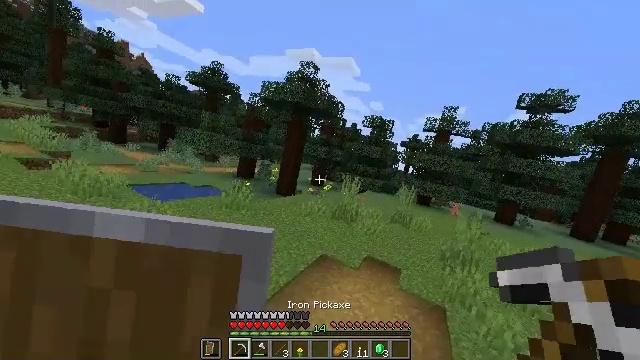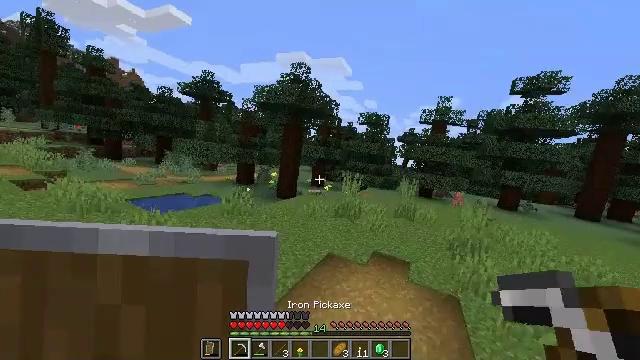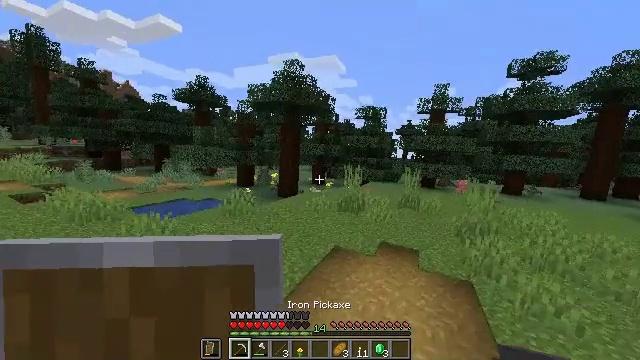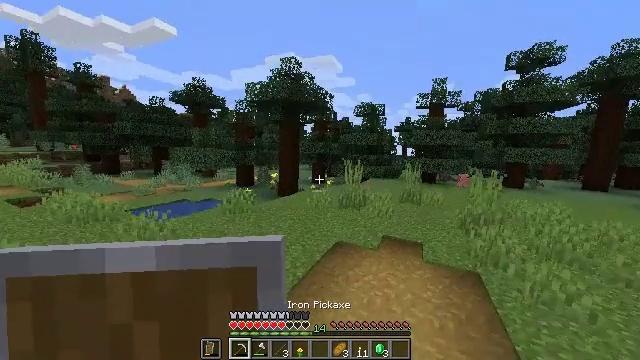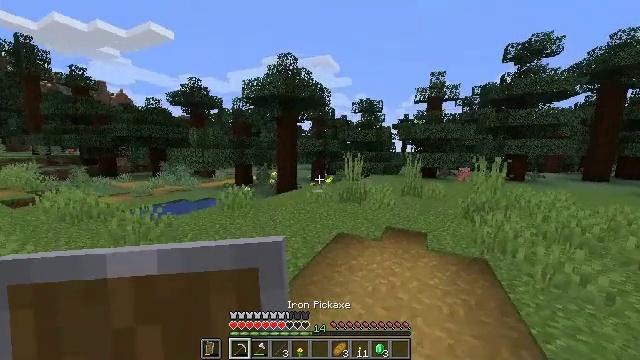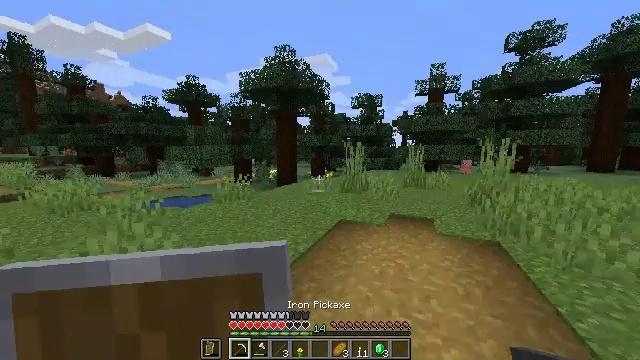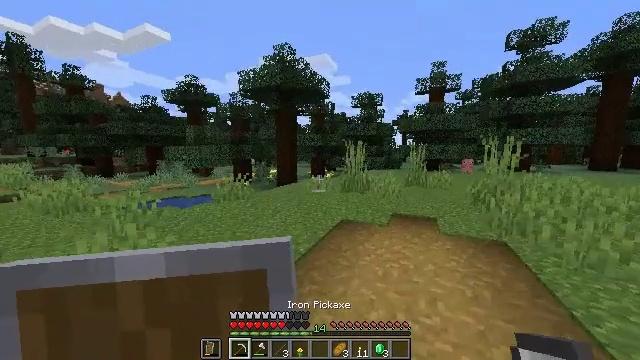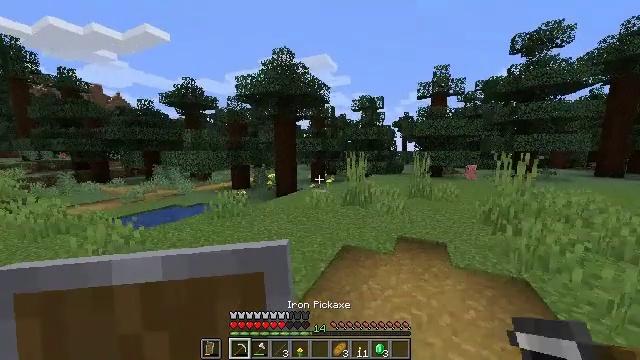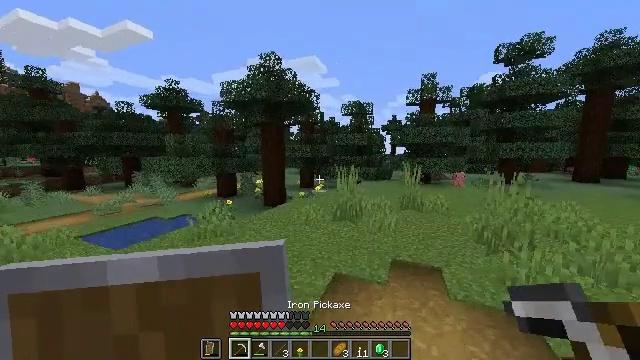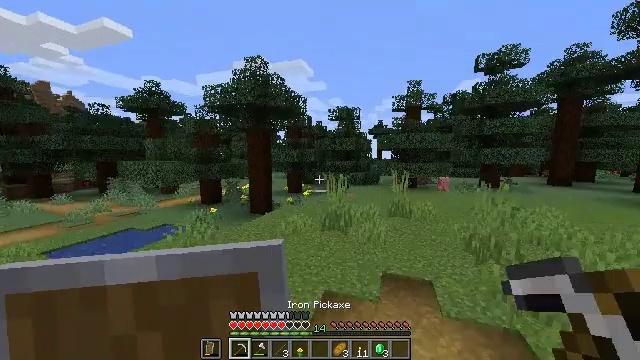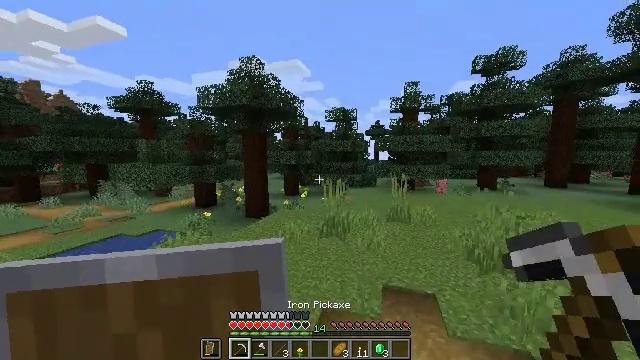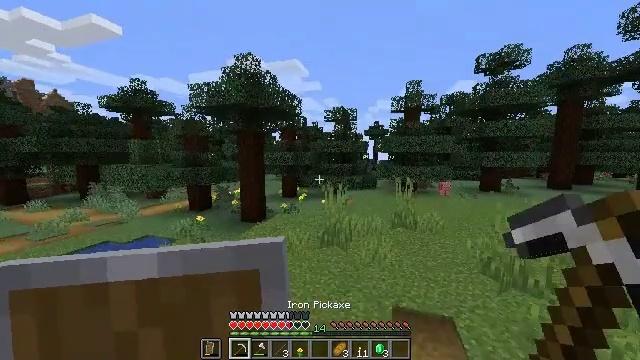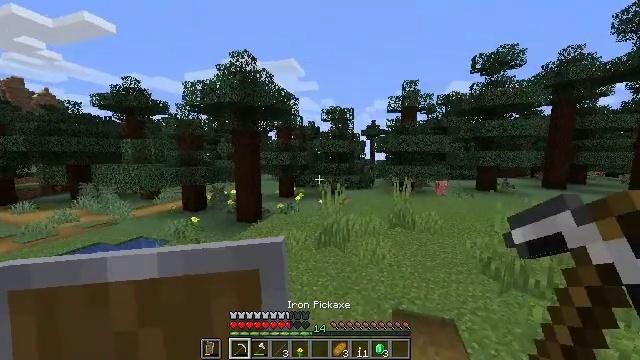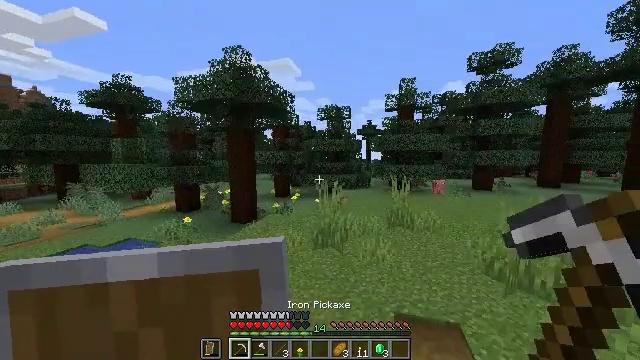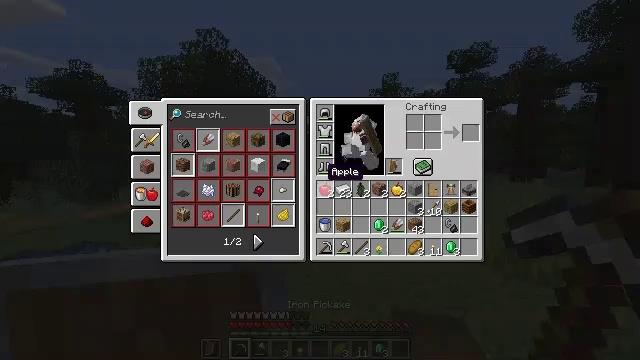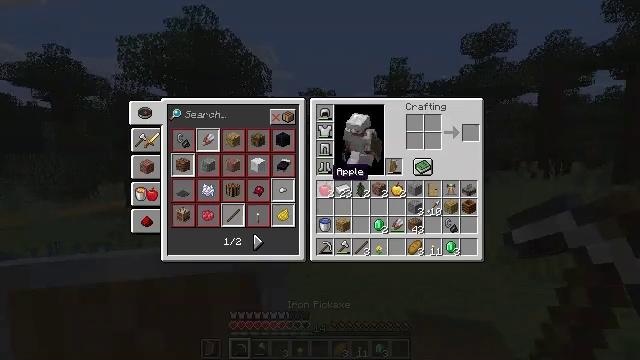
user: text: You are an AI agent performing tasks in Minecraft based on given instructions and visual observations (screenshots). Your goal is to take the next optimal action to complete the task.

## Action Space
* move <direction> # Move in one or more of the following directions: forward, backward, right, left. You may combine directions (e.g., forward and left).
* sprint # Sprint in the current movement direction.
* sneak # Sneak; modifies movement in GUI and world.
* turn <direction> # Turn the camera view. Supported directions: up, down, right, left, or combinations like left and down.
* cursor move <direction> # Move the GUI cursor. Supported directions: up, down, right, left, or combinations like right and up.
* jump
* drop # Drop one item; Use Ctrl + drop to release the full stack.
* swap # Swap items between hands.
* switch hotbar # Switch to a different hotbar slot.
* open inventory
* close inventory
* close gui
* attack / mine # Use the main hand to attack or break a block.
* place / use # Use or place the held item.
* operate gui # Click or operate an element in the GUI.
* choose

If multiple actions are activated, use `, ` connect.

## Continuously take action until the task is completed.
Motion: motion action
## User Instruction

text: Gather spruce leaves to collect foliage.
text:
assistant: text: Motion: move forward, jump
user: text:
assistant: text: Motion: move forward, jump
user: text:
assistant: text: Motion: move forward, jump
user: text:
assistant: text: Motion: move forward, jump
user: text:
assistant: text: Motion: move forward, jump
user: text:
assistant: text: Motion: move forward, jump
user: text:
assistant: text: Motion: move forward, jump
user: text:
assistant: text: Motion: move forward, turn right, jump
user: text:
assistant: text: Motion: move forward, turn right, jump
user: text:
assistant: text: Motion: move forward, jump
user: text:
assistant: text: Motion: move forward, jump
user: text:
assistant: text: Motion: move forward, jump
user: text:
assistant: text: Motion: move forward, turn right, jump
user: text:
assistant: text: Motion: move forward, turn right, jump, open inventory
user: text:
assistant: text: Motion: move forward, open inventory
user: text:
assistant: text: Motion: cursor move right, open inventory
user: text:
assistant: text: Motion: cursor move right and down
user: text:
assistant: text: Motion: no_op
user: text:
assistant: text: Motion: no_op
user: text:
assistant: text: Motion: cursor move right and down
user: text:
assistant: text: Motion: no_op
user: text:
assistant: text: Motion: no_op
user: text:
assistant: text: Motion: cursor move right
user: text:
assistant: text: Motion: no_op
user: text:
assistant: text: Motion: no_op
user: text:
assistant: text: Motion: no_op
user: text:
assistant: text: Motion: sneak
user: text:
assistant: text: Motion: sneak
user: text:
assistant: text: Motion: sneak
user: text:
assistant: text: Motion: sneak, operate gui